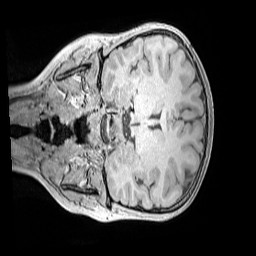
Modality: MP2RAGE
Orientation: coronal
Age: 10
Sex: female
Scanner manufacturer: siemens
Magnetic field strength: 3 T
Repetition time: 4 s
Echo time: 0.00299 s